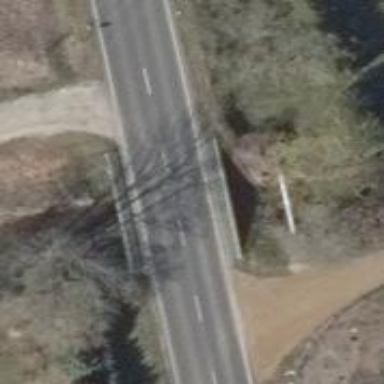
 featuring bridge. There is separate sidewalk beside it."